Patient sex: F
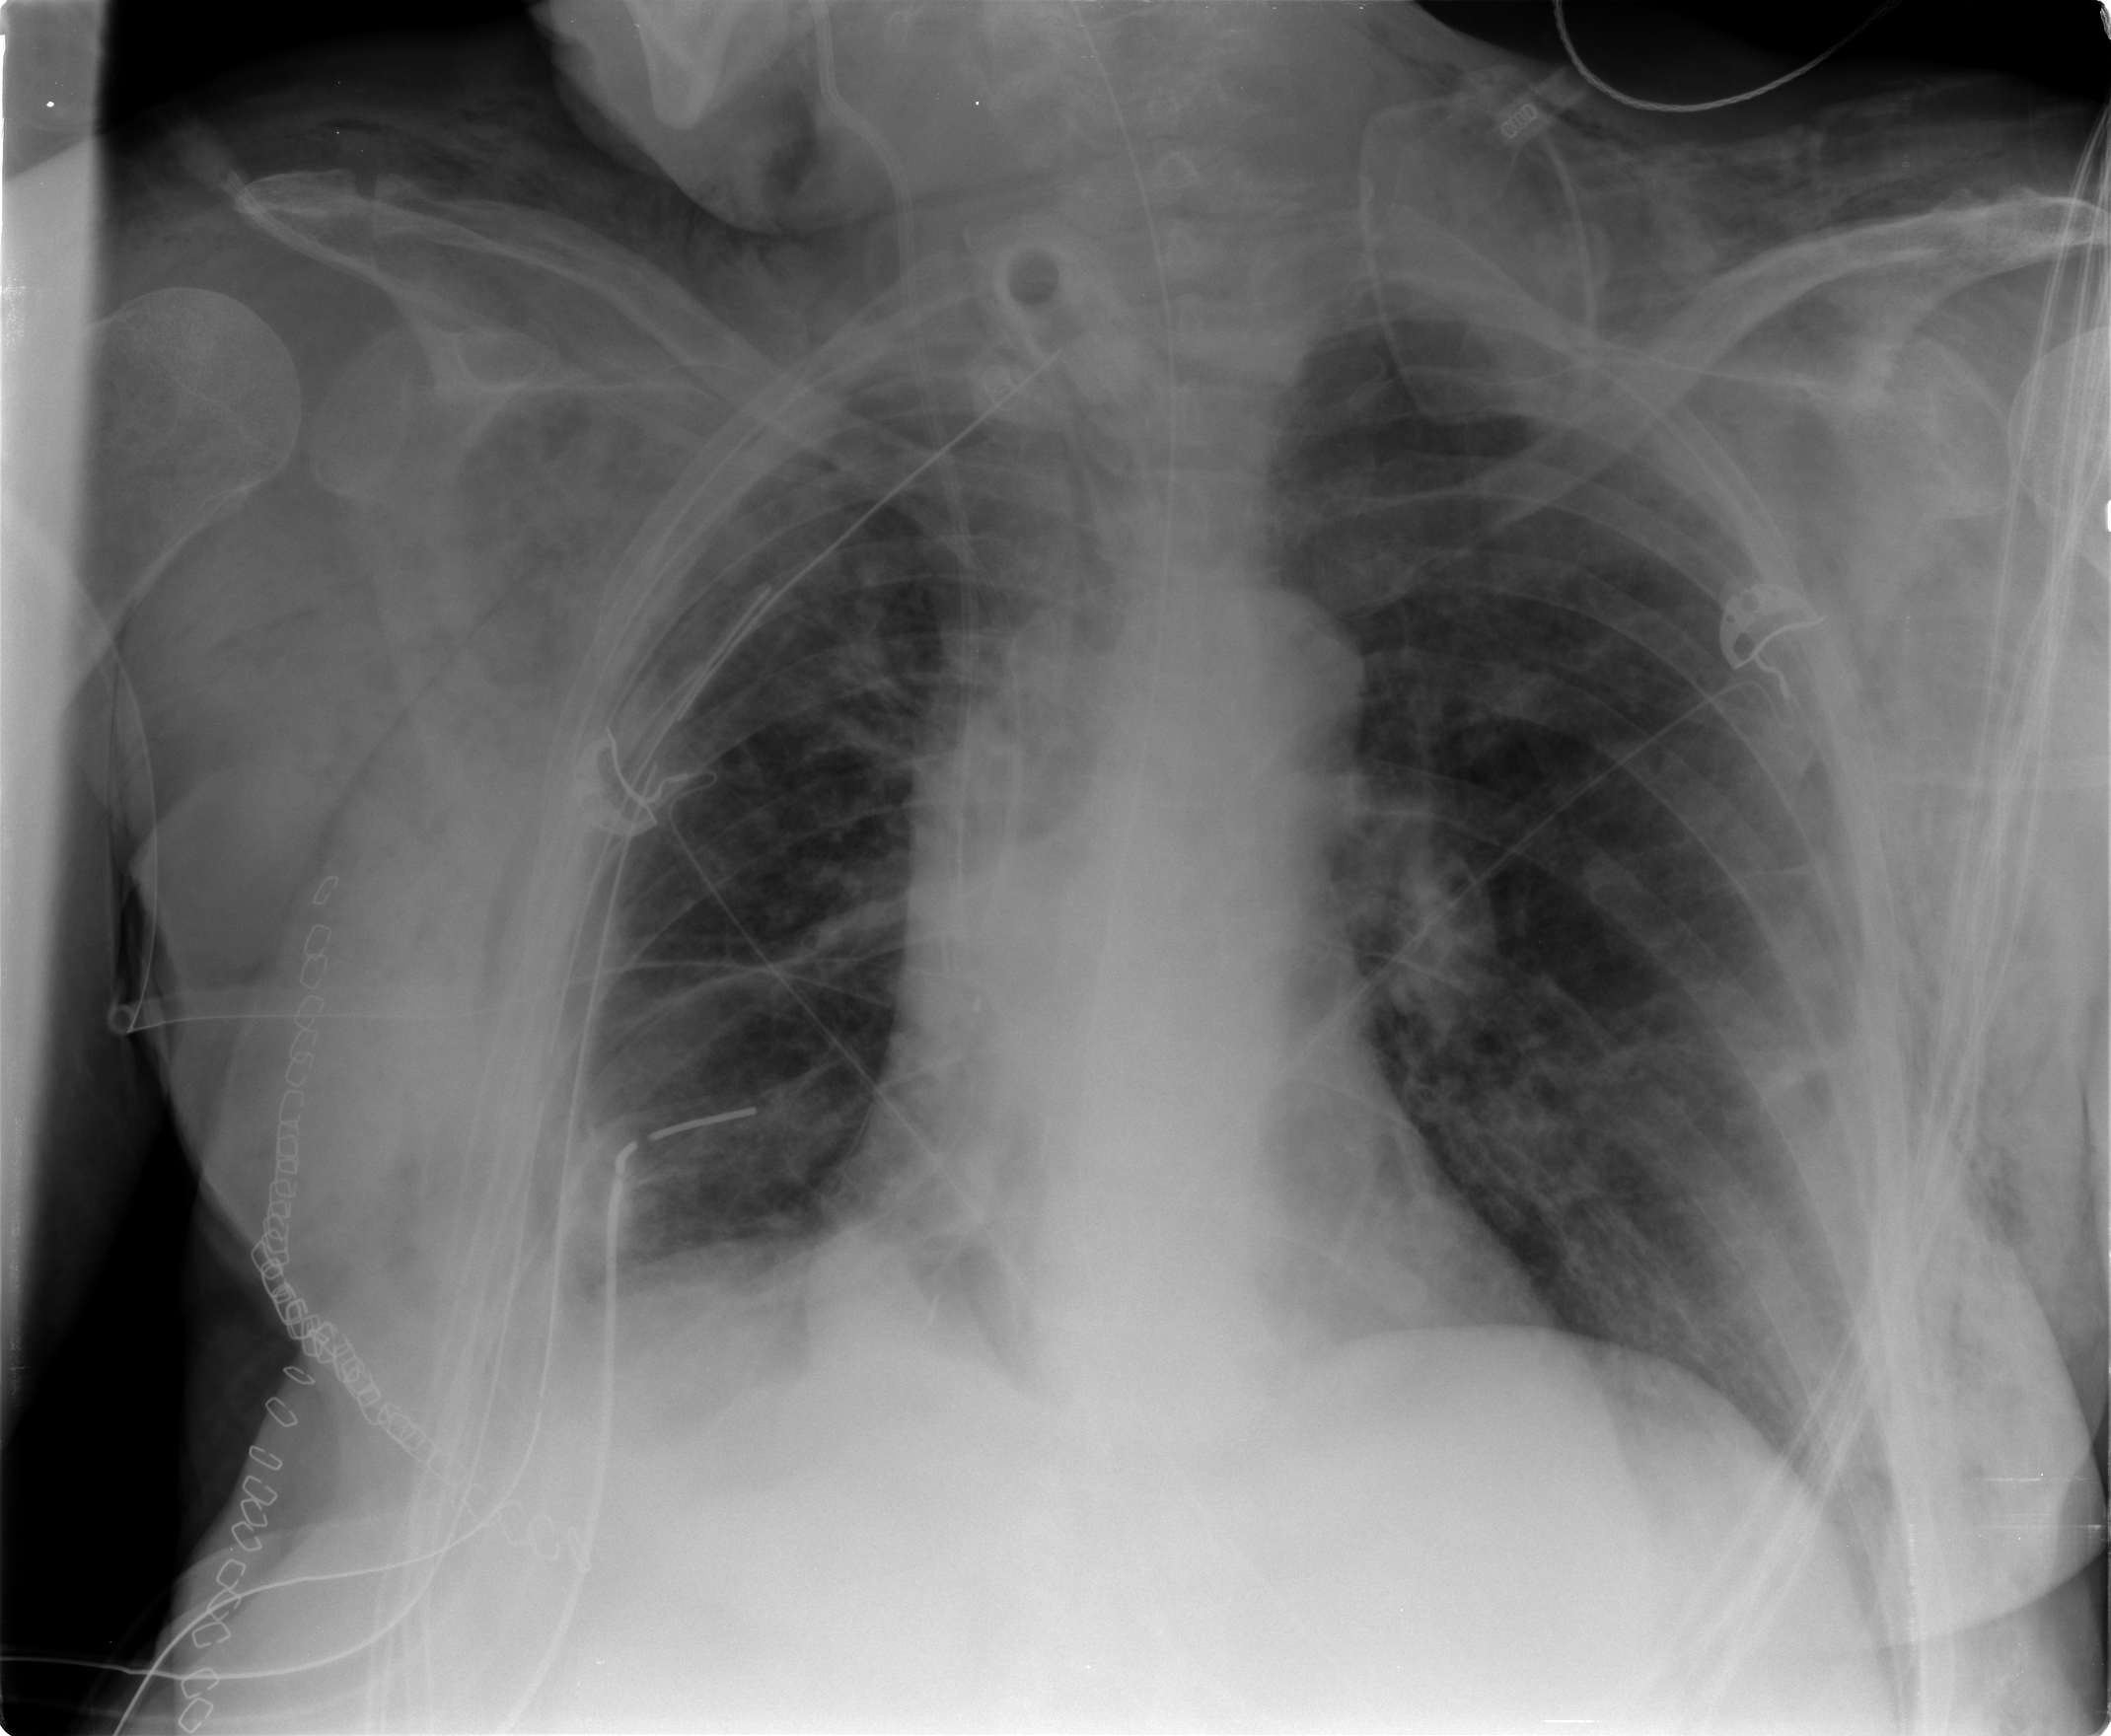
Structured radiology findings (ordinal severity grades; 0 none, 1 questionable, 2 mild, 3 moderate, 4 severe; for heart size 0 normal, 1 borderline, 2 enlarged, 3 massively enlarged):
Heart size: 0
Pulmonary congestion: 1
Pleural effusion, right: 0
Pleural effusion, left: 0
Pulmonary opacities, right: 0
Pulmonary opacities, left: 0
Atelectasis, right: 2
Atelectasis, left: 2